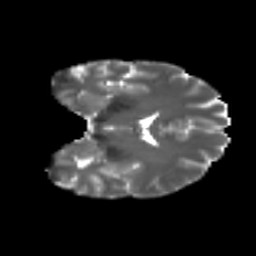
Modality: T2w
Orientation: coronal
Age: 44
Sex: male
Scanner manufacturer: ge
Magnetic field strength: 3 T
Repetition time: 7.8 s
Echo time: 0.0613 s